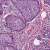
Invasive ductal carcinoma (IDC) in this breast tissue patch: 0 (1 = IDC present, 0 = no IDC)